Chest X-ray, AP view. Patient: 60 years old, sex M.
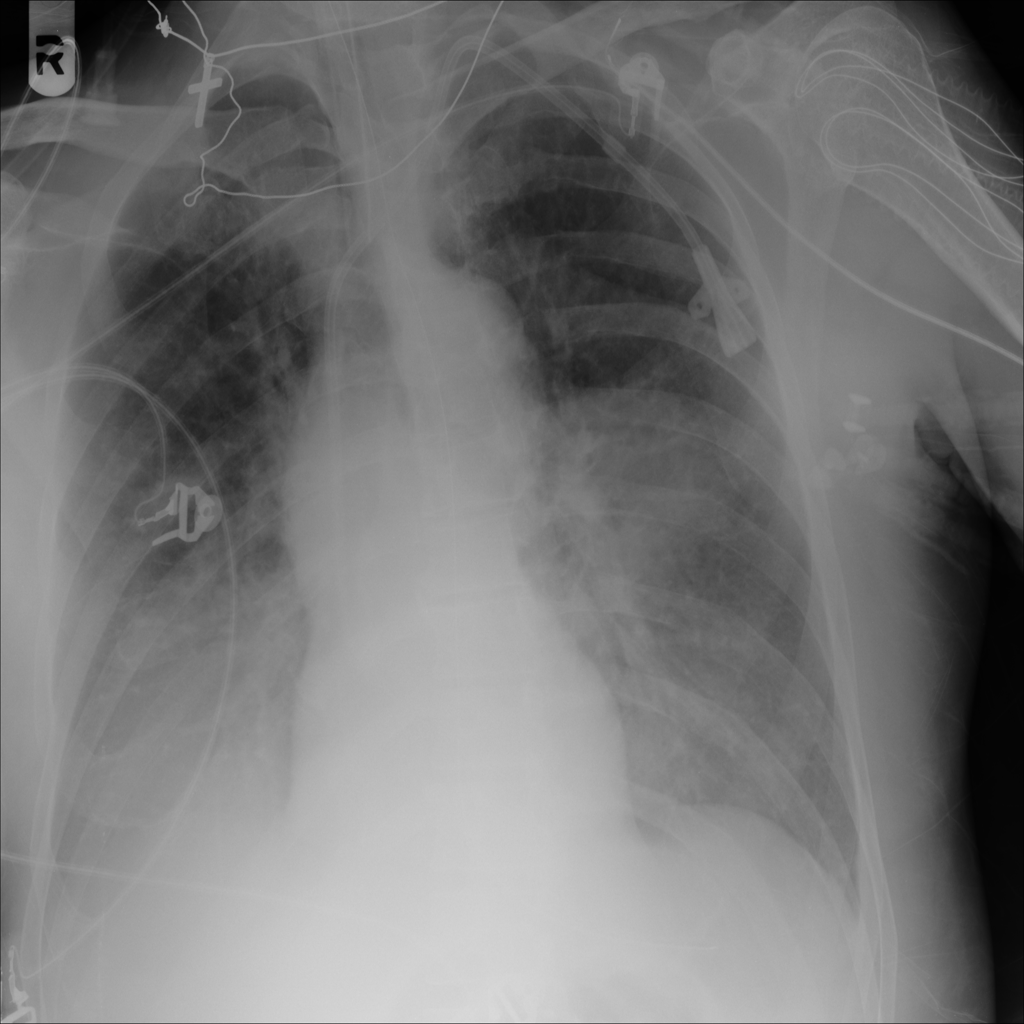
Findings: Effusion, Infiltration